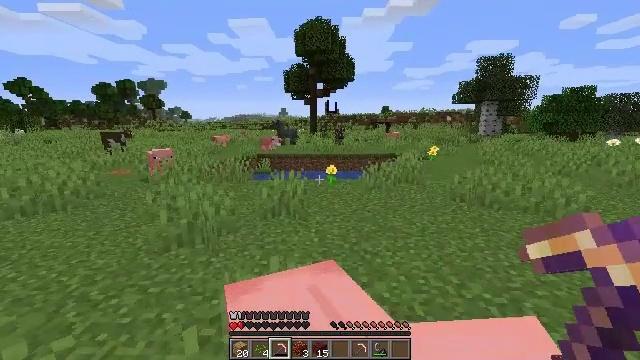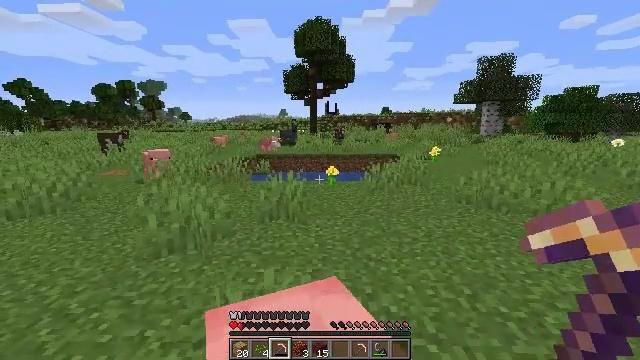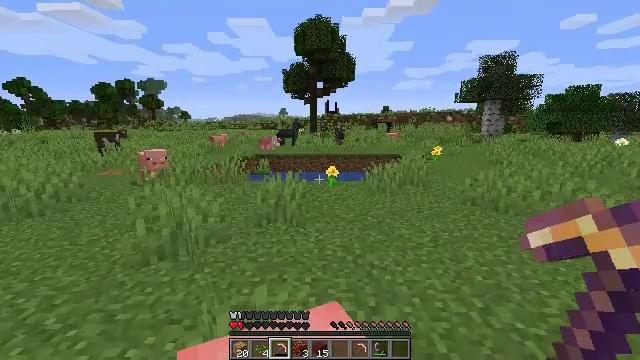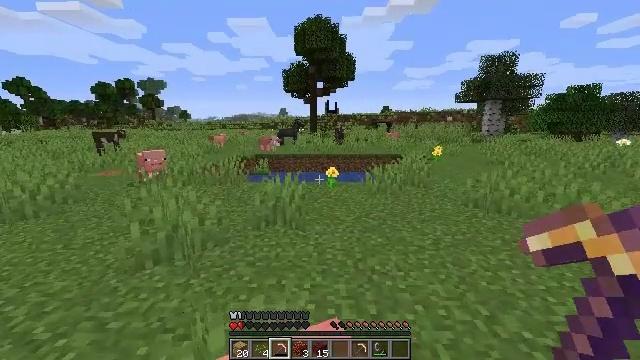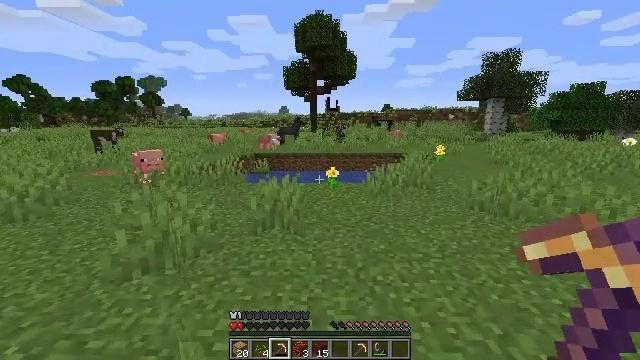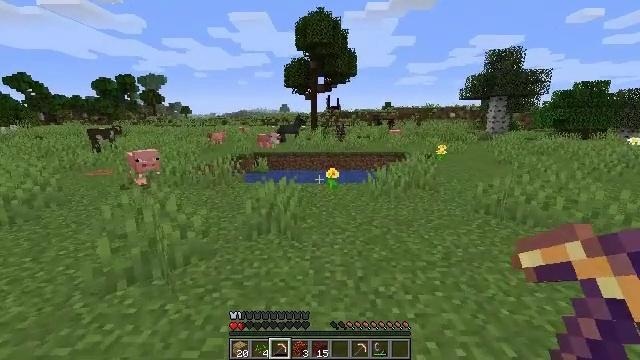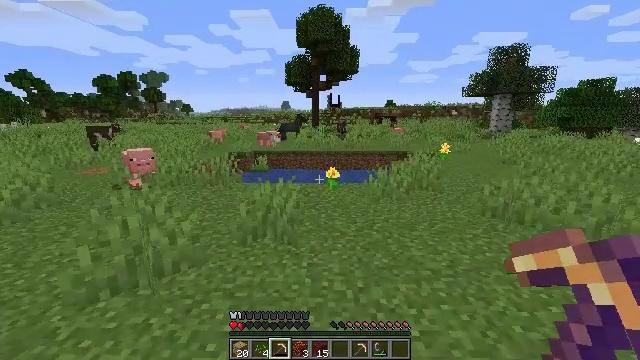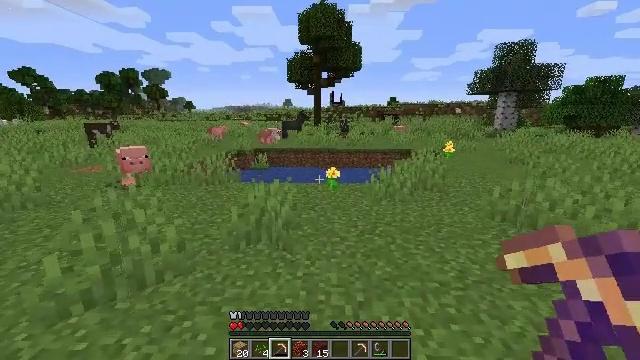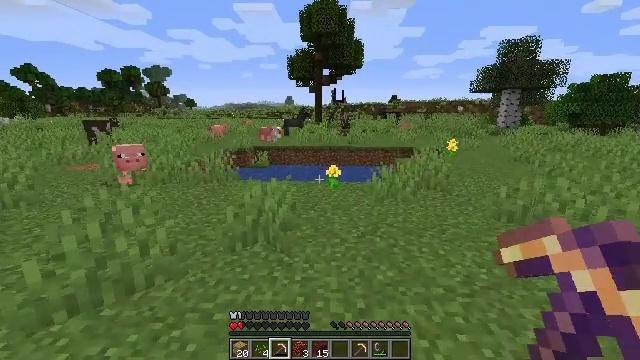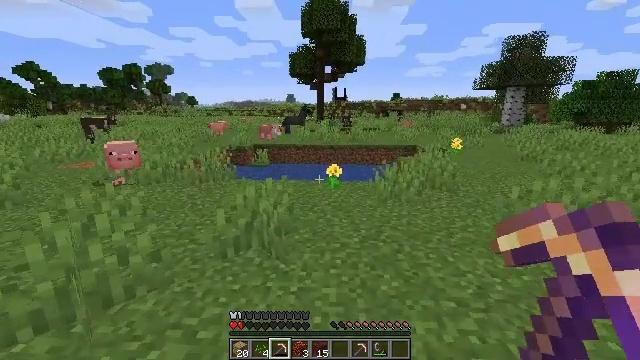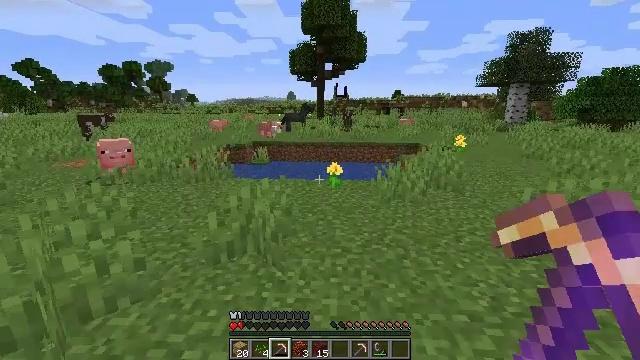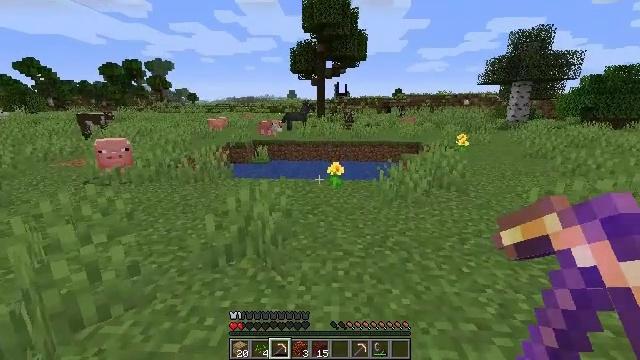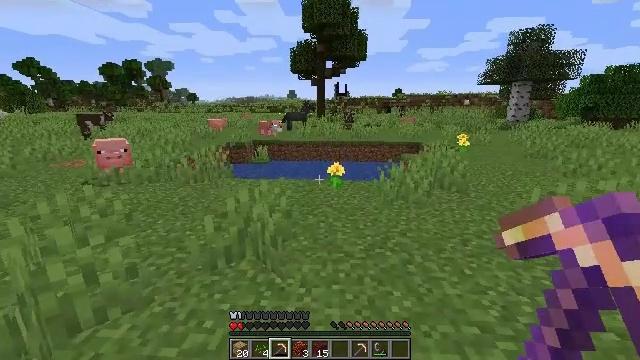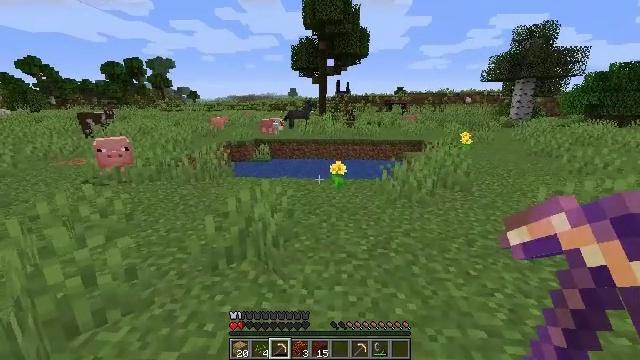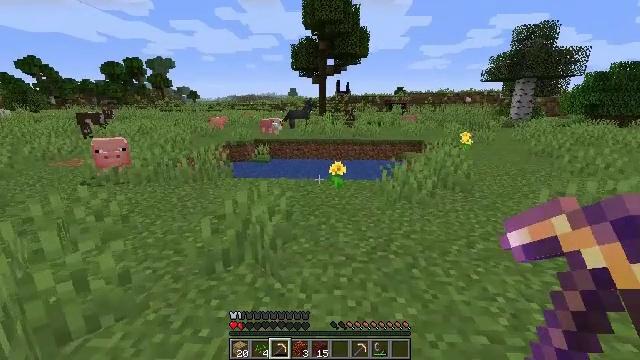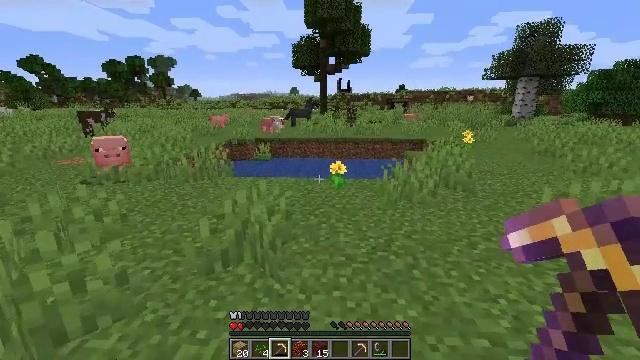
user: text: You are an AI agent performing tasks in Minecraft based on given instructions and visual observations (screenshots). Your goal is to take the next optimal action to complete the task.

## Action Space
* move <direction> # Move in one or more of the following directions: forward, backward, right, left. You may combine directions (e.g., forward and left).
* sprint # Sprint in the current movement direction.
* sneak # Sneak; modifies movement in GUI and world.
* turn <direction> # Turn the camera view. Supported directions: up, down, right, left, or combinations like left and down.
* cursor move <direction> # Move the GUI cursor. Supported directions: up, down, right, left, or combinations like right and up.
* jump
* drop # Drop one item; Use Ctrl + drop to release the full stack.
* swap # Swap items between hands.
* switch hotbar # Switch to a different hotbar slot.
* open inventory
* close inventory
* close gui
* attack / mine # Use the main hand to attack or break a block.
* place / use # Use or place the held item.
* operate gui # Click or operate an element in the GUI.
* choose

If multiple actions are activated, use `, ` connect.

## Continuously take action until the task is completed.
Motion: motion action
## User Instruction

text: Harvest stone in the caves.
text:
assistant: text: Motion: move forward
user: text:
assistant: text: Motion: move forward
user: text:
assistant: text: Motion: move forward
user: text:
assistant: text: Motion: move forward
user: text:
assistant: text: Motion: move forward
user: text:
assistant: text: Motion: move forward
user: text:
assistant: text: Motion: move forward
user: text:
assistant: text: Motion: move forward
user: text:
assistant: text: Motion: move forward
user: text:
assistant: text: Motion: no_op
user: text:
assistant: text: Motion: no_op
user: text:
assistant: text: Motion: no_op
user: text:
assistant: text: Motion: no_op
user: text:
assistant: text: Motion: no_op
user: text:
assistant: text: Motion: no_op
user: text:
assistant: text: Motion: move forward
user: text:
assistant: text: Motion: move forward
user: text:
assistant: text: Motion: move forward
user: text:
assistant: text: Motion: move forward and move right
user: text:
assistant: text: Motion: move forward and move right
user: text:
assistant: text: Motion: move right
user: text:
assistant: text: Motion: move right
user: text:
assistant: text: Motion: move right
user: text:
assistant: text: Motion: move right
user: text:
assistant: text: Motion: move right
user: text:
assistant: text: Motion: move right
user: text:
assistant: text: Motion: move right
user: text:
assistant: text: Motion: move right
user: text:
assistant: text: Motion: move right
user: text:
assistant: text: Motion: move right